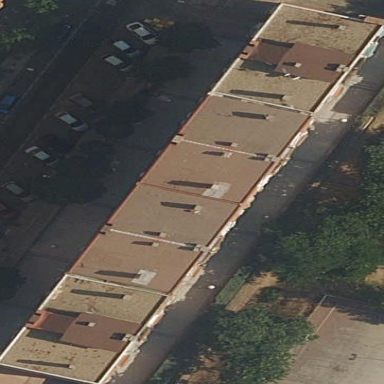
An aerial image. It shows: Residential building.